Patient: sex M, age 58
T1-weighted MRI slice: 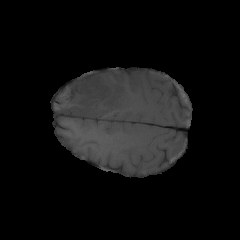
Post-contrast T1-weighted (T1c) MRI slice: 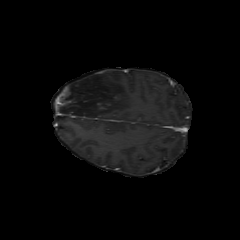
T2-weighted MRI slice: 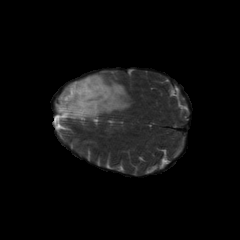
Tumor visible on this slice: yes
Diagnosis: Astrocytoma, IDH-mutant
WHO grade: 4